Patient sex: M
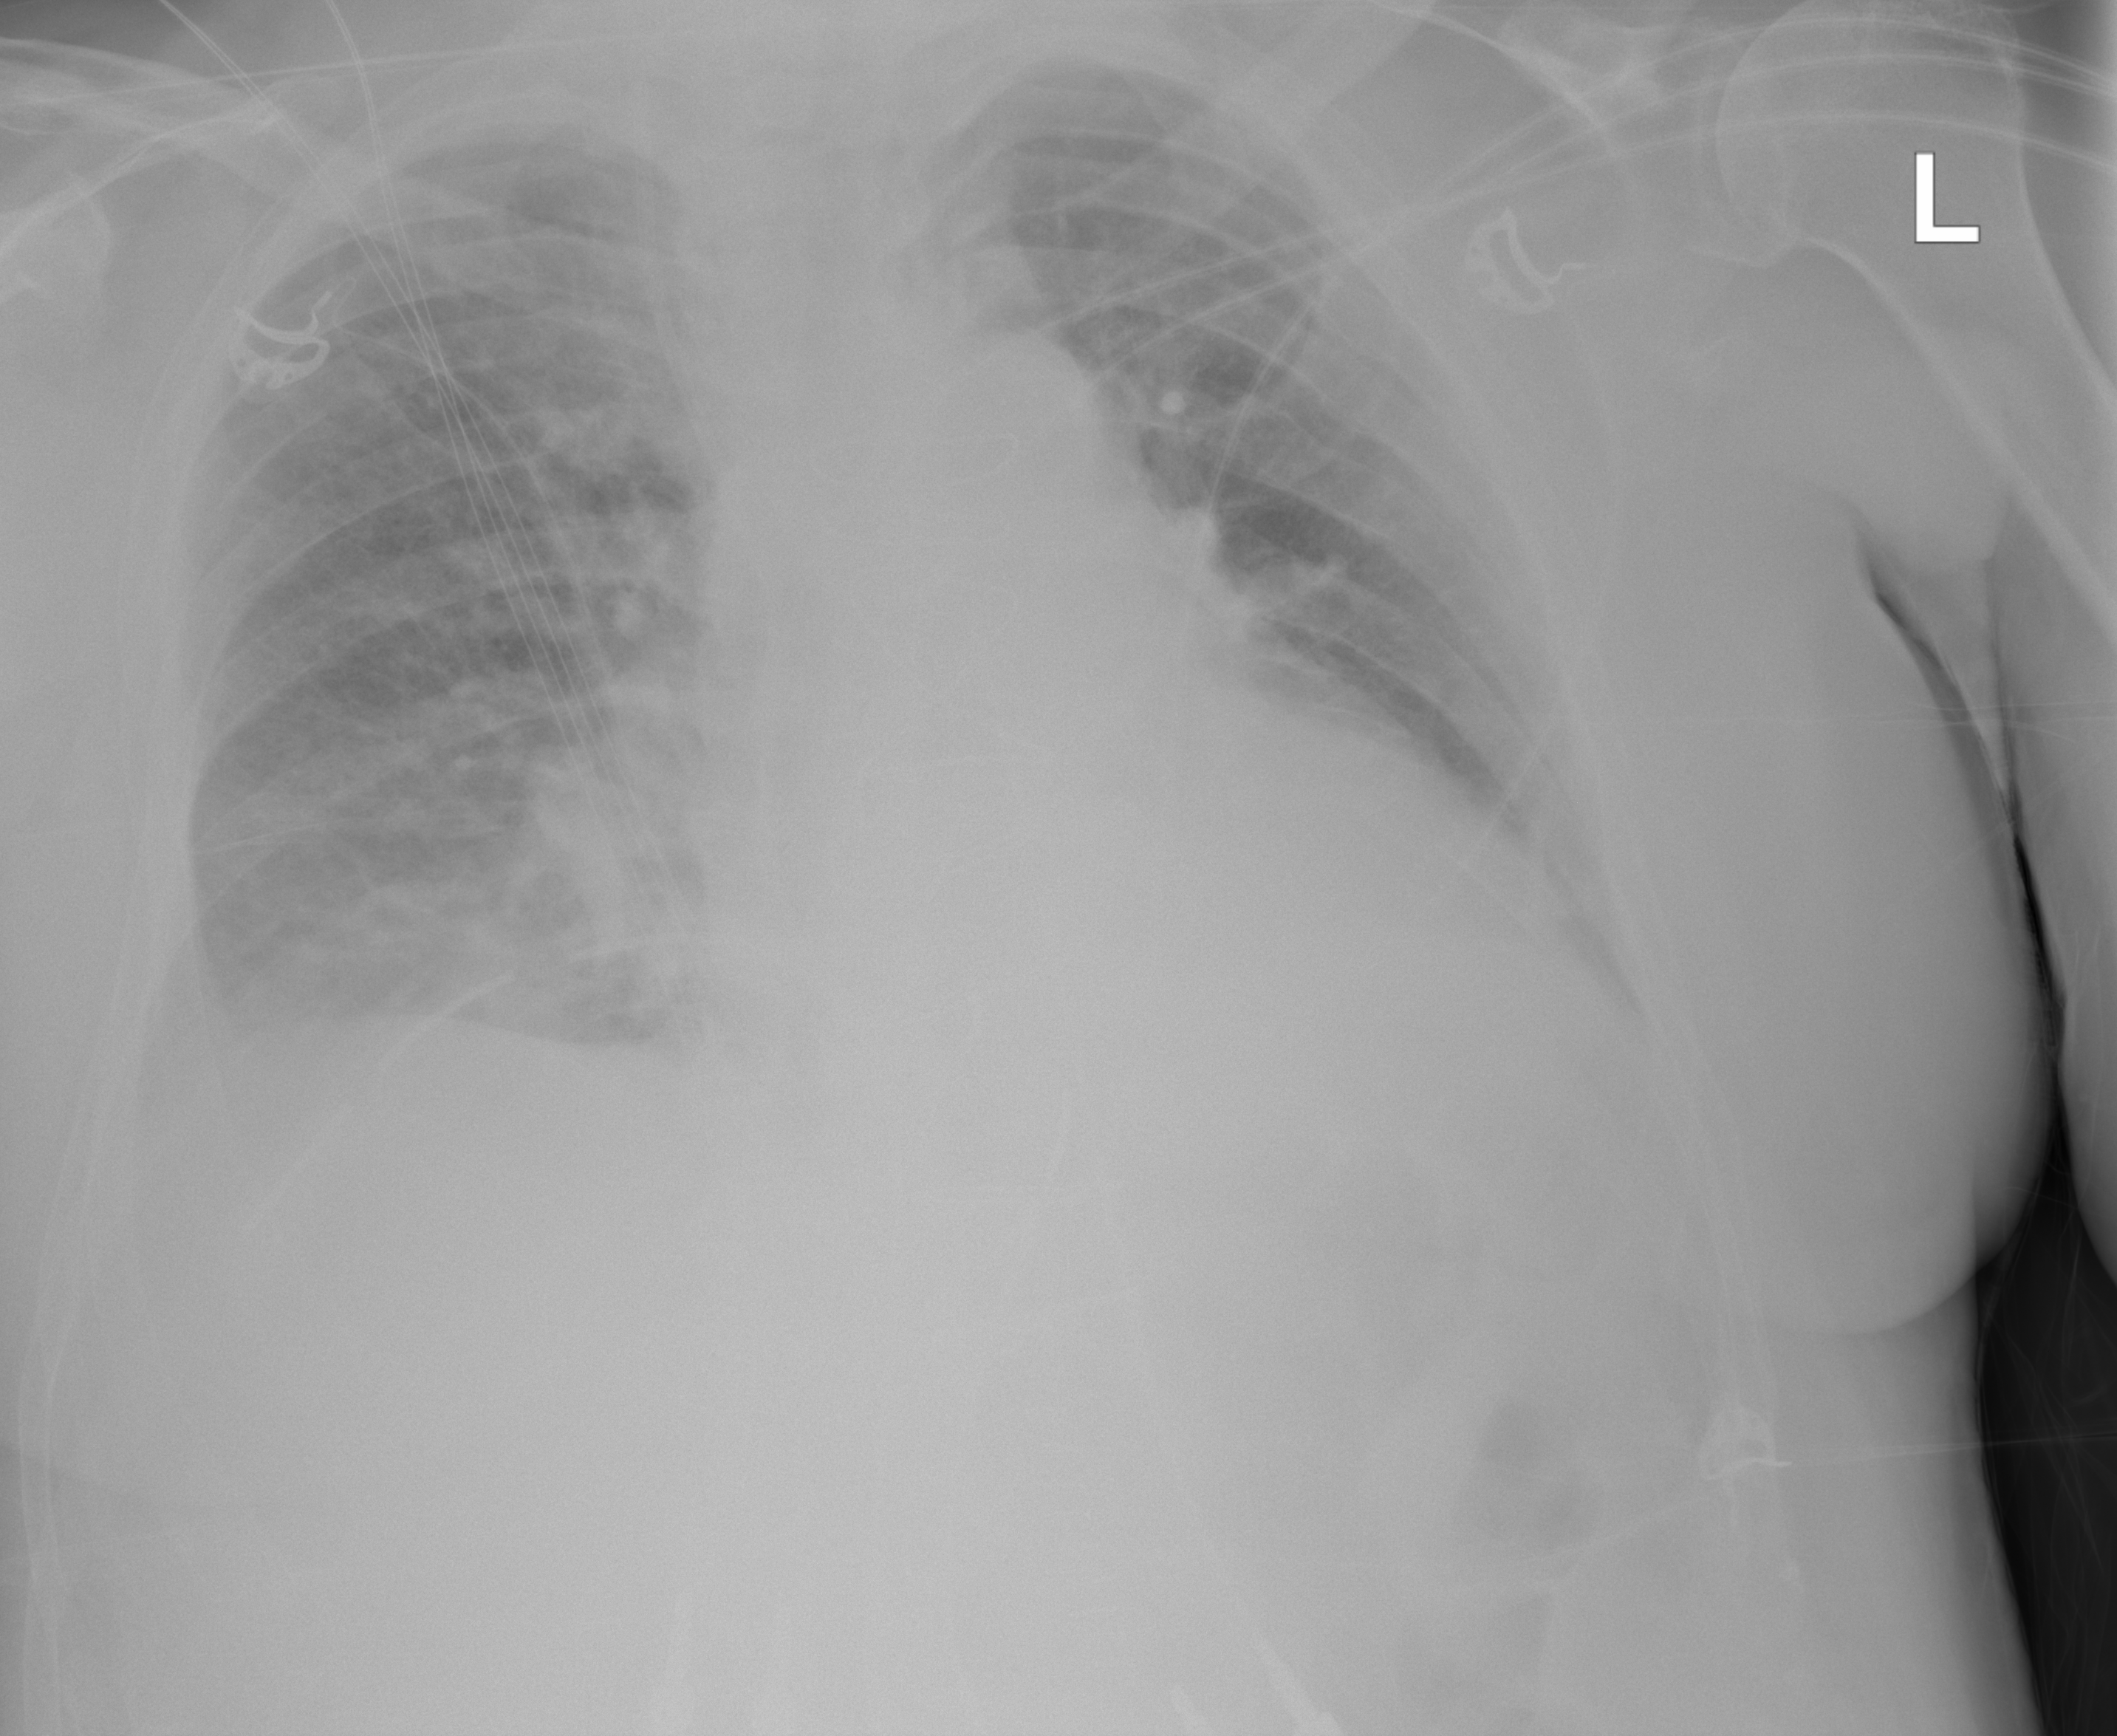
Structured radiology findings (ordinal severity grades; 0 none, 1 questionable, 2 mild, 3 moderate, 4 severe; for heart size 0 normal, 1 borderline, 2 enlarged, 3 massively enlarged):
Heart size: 2
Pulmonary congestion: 2
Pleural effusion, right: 1
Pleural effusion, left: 1
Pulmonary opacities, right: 0
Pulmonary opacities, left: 0
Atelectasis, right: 2
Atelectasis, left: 2